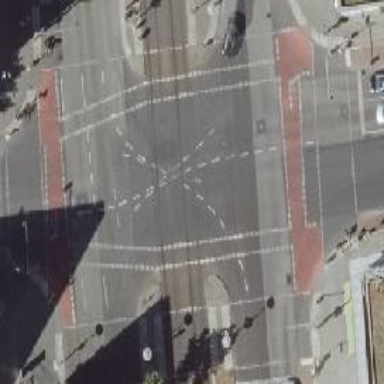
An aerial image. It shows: Asphalt cycleway with traffic signal crossing.